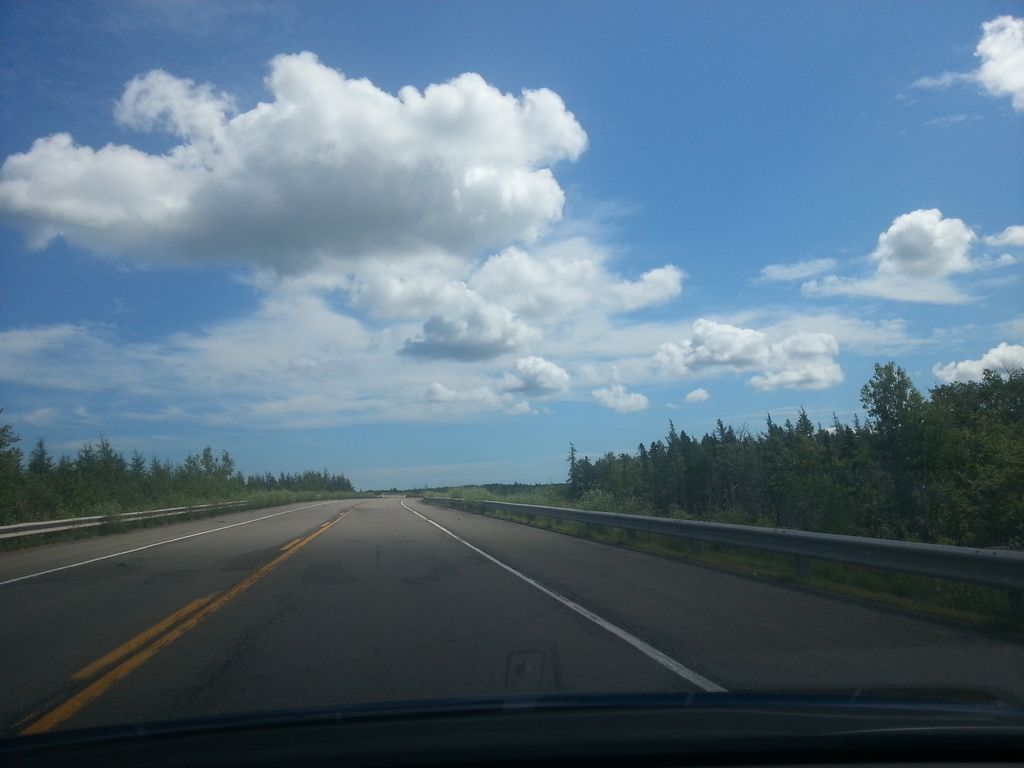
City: charlottetown